Interaction volume radius: 5 \u00c5
Interaction volume height: 20 \u00c5
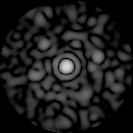
Disorder parameter: 0.821